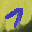
Label: 7